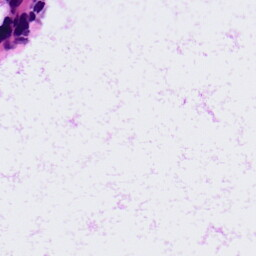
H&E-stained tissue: LymphNode